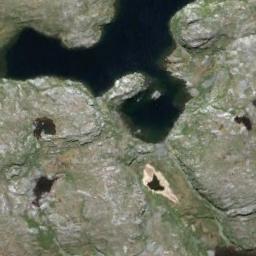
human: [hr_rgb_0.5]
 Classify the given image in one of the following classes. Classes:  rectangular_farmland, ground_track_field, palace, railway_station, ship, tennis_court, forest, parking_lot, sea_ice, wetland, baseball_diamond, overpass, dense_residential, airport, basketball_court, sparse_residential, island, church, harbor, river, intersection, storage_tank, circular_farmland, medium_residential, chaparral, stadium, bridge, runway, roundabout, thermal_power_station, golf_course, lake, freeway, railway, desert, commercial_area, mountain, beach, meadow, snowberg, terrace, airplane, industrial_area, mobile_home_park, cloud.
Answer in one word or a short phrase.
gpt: wetland